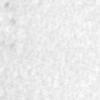
Label: no_change